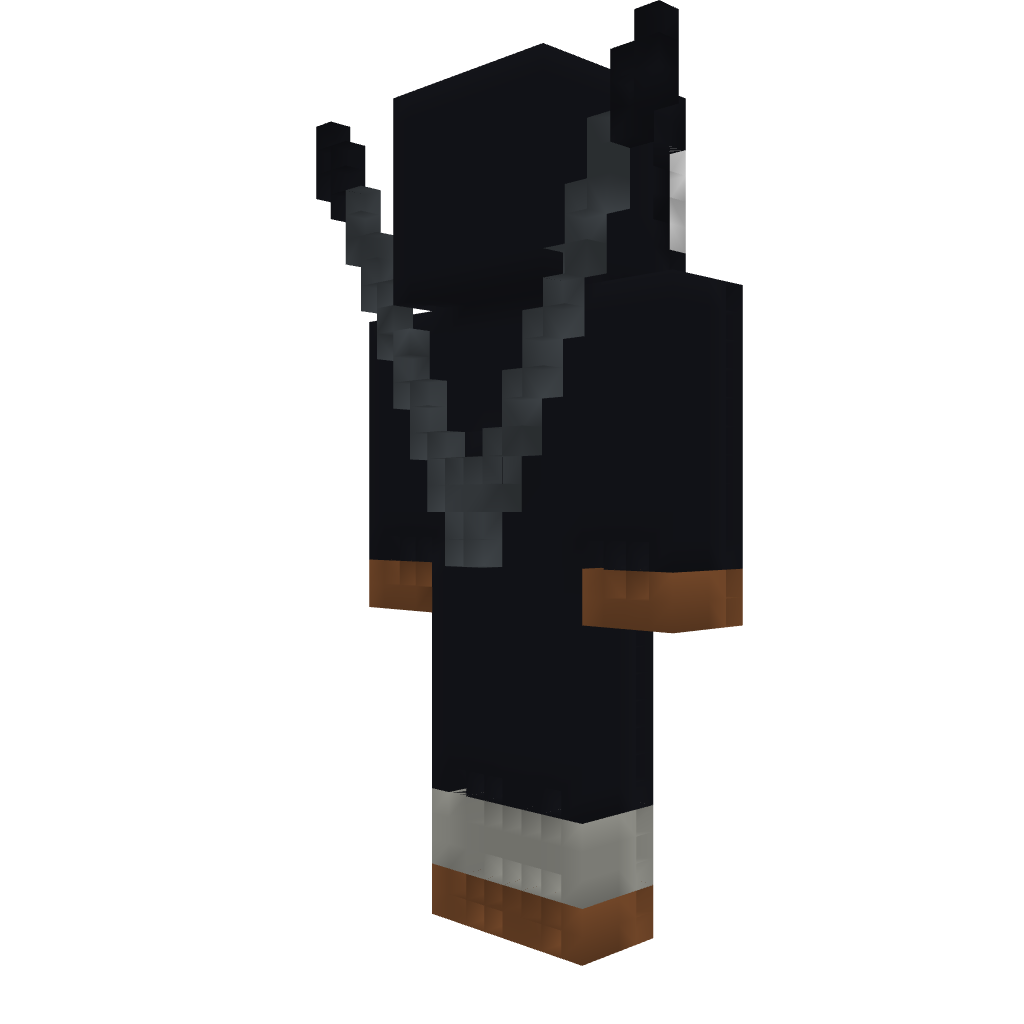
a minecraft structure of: Immortal Statue